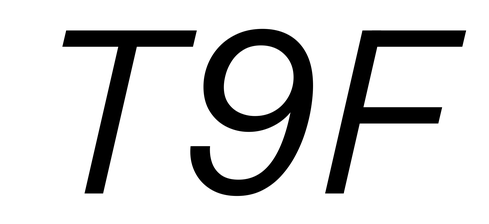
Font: InstrumentSans-Italic_Italic